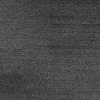
Atmospheric dust classification: dusty